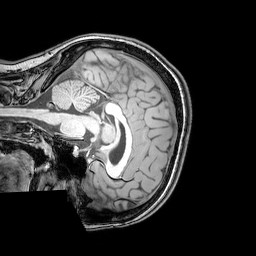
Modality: T1w
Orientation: sagittal
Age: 22
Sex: female
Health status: healthy
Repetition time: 0.081 s
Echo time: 0.037 s